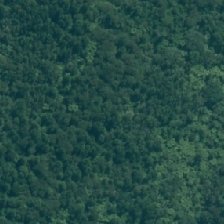
Land cover: indigenous_forest